高一 · 计数
某算法的程序框图如图所示, 其中输入的变量 $\mathrm{x}$ 在 1，2，3\%, 24 这 24 个整数中等可能随机产生.

(1) 分别求出按程序框图正确编程运行时输出 $y$ 的值为 $\mathrm{i}$ 的概率 $P_{\mathrm{i}}(\mathrm{i}=1,2,3)$;

（2）甲、乙两同学依据自己对程序框图的理解, 各自编写程序重复运行 n 次后, 统计记录了输出 y 的值为 $i(i=1,2,3)$ 的频数. 以下是甲、乙所作频数统计表的部分数据.

甲的频数统计表 (部分)

| 运行次 <br> 数 $n$ | 输出 $y$ 的值 <br> 为 1 的频数 | 输出 $y$ 的值 <br> 为 2 的频数 | 输出 $y$ 的值 <br> 为 3 的频数 |
| :---: | :---: | :---: | :---: |
| 30 | 14 | 6 | 10 |
| $\cdots$ | $\cdots$ | $\cdots$ | $\cdots$ |
| 2100 | 1027 | 376 | 697 |

乙的频数统计表 (部分)

| 运行次 <br> 数 $n$ | 输出 $y$ 的值 <br> 为 1 的频数 | 輸出 $y$ 的值 <br> 为 2 的频数 | 輸出 $y$ 的值 <br> 为 3 的频数 |
| :---: | :---: | :---: | :---: |
| 30 | 12 | 11 | 7 |
| $\ldots$ | $\ldots$ | $\ldots$ | $\ldots$ |
| 2100 | 1051 | 696 | 353 |

当 $n=2100$ 时, 根据表中的数据, 分别写出甲、乙所编程序各自输出 y 的值为 $i(i=1,2$, 3) 的频率 (用分数表示), 并判断两位同学中哪一位所编程序符合算法要求的可能性较大。
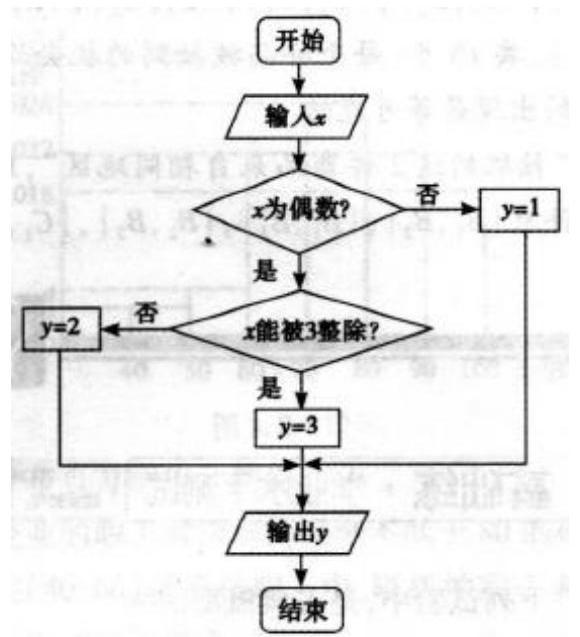
答案: ) 变量 $\mathrm{x}$ 是在 $1,2,3 \cdots, 24$ 这 24 个整数中等可能随机产生的一个数,共有 24 种可能.

当 $\mathrm{x}$ 从 $1,3,5,7,9,11,13,15,17,19,21,23$ 这 12 个数中产生时, 输出 $\mathrm{y}$ 的值为 1 , 故 $P_{1}=\frac{1}{2}$;

当 $\mathrm{x}$ 从 $2,4,8,10,14,16,20,22$ 这 8 个数中产生时, 输出 $\mathrm{y}$ 的值为 2 , 故 $P_{2}=\frac{1}{3}$;

当 $\mathrm{x}$ 从 $6,12,18,24$ 这 4 个数中产生时, 输出 $\mathrm{y}$ 的值为 3 , 故 $P_{3}=\frac{1}{6}$

所以, 输出 $\mathrm{y}$ 的值为 1 的概率为 $\frac{1}{2}$, 输出 $\mathrm{y}$ 的值为 2 的概率为 $\frac{1}{3}$, 输出 $\mathrm{y}$ 的值为 3 的概率为 $\frac{1}{6}$

（2）当 $n=2100$ 时，甲、乙所编程序各自输出 $y$ 的值为 $i(i=1,2,3)$ 的频率如下:

|  | 输出 $y$ 的值 <br> 为 1 的频率 | 输出 $y$ 的值 <br> 为 2 的频率 | 输出 $y$ 的值 <br> 为 3 的频率 |
| :---: | :---: | :---: | :---: |
| 甲 | $\frac{1027}{2100}$ | $\frac{376}{2100}$ | $\frac{697}{2100}$ |
| 乙 | $\frac{1051}{2100}$ | $\frac{696}{2100}$ | $\frac{353}{2100}$ |

比较频率趋势与概率，可得乙同学所编写的程序符合算法要求的可能性较大.